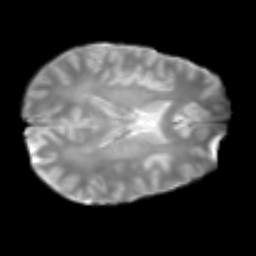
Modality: T2w
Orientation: axial
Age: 23
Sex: male
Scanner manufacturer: siemens
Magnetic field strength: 3 T
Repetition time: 2.3 s
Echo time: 0.085 s